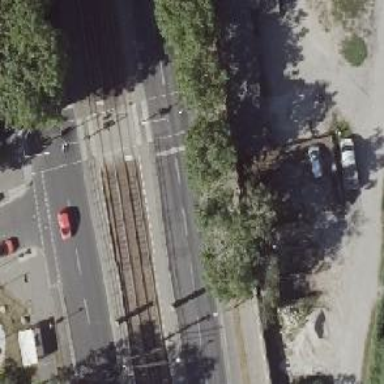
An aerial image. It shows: Secondary road with asphalt surface and cycle track on the right side. It is dual carriageway.